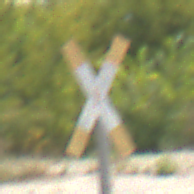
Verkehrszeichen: Andreaskreuz
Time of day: Midday
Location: Outdoor (Suburban)
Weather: PartlyCloudy
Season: Summer
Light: Natural